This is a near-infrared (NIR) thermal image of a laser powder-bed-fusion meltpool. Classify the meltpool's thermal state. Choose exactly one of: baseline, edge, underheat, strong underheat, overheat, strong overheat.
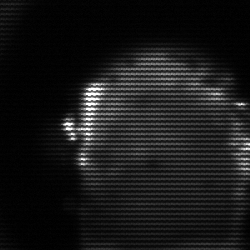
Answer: baseline